Interaction volume radius: 5 \u00c5
Interaction volume height: 25 \u00c5
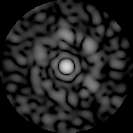
Disorder parameter: 0.6754